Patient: sex M, age 69
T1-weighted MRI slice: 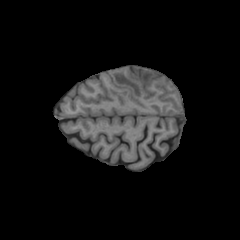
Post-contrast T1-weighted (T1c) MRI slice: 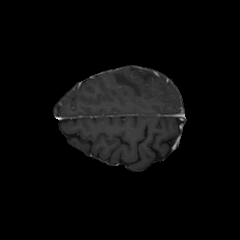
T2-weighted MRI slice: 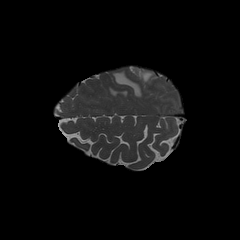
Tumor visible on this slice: yes
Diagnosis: Glioblastoma, IDH-wildtype
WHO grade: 4